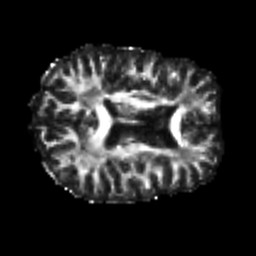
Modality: FA
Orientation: axial
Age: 25
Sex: male
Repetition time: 8.4 s
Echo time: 0.09 s